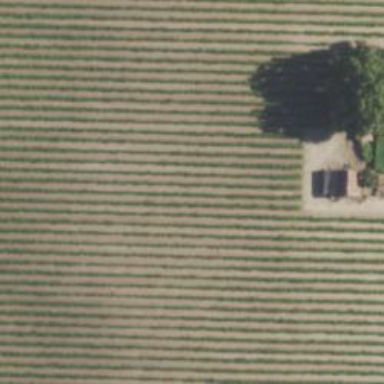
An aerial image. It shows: Vineyard.